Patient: sex F, age 46
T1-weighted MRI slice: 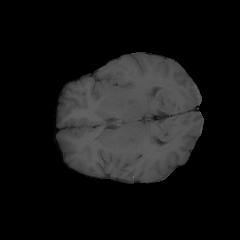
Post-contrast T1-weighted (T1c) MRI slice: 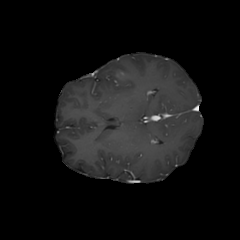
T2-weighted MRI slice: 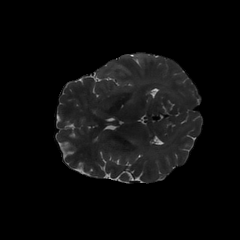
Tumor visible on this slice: yes
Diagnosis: Glioblastoma, IDH-wildtype
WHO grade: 4